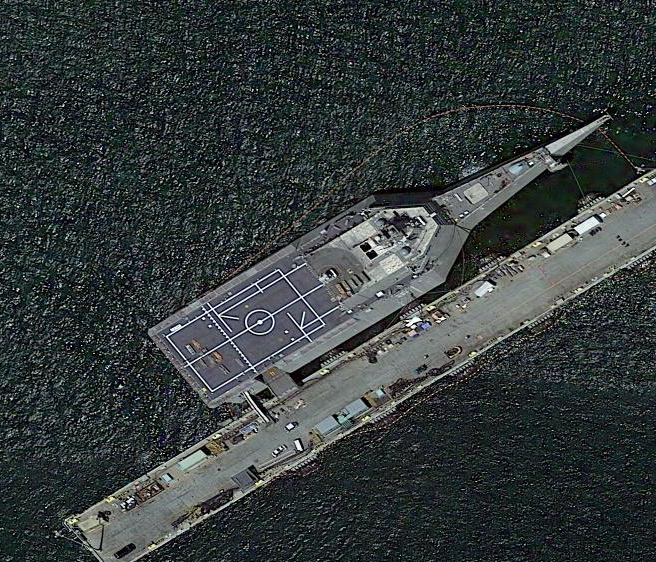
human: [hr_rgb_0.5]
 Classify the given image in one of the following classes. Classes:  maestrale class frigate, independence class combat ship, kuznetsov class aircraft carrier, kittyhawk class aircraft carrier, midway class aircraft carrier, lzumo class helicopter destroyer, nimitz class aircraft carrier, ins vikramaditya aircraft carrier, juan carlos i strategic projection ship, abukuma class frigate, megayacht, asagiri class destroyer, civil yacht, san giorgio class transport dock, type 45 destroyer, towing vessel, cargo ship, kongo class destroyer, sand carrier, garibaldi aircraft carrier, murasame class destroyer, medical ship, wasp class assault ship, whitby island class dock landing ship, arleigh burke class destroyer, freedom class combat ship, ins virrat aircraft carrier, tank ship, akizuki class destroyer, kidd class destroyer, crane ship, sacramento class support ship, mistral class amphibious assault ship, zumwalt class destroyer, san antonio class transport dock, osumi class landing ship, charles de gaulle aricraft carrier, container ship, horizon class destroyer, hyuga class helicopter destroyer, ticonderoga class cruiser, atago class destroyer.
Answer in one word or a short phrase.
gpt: Independence class combat ship